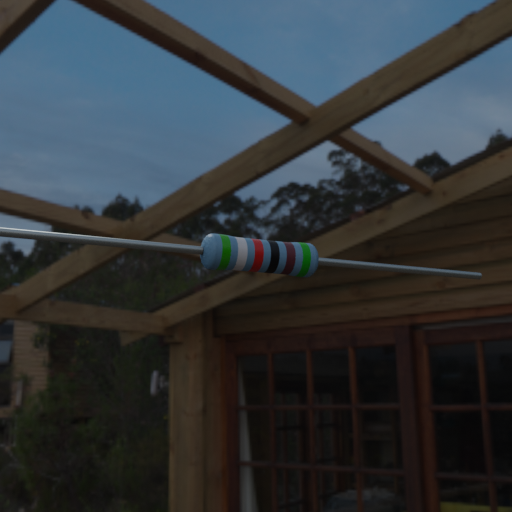
Resistor colour bands (in order): green, white, red, black, brown, green